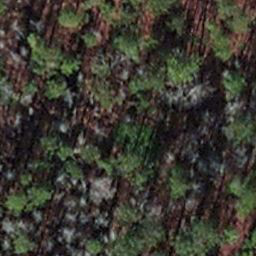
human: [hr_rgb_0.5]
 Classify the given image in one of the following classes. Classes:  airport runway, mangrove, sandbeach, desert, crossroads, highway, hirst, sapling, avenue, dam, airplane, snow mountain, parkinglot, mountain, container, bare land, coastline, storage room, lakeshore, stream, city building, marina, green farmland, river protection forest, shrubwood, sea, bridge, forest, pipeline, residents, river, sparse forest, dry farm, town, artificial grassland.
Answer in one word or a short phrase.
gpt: sapling